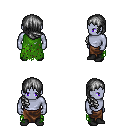
a pixel art fantasy rpg character, male body template, dark elf, purple skin, green tattered cape, robe skirt, gray right-swept hairstyle, black shoes, four views (front, back, left, right), 2x2 character sprite sheet, small pixel art, hard edges, no anti-aliasing